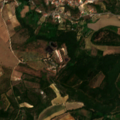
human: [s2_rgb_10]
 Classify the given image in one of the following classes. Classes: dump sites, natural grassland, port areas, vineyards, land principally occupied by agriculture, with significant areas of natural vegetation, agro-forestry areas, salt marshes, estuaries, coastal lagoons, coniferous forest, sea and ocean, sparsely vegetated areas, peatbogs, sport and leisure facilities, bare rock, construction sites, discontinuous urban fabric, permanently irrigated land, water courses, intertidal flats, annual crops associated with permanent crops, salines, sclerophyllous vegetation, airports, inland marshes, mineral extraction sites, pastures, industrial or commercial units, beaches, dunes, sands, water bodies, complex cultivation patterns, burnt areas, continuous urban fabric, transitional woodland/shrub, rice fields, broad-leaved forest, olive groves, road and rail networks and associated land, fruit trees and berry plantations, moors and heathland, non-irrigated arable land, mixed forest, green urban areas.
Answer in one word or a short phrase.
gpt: annual crops associated with permanent crops, complex cultivation patterns, land principally occupied by agriculture, with significant areas of natural vegetation, moors and heathland, transitional woodland/shrub